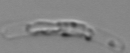
Label: Guinardia_striata